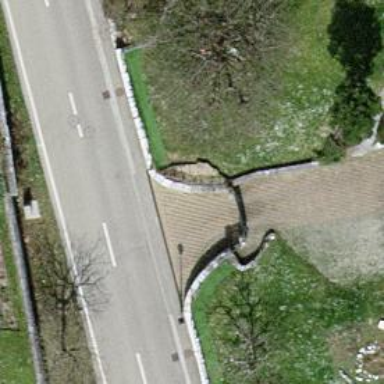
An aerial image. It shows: Gate.